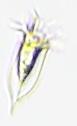
Label: Tintinnid